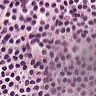
Metastatic tissue present: no